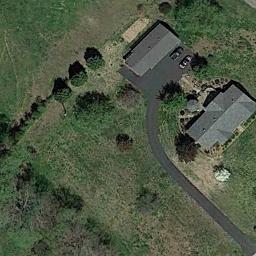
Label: sparse_residential